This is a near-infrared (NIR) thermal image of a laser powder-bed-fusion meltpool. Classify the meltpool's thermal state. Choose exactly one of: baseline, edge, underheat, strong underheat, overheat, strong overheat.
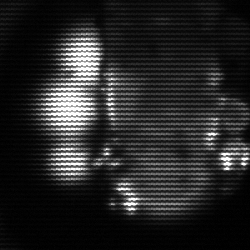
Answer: strong underheat